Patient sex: M
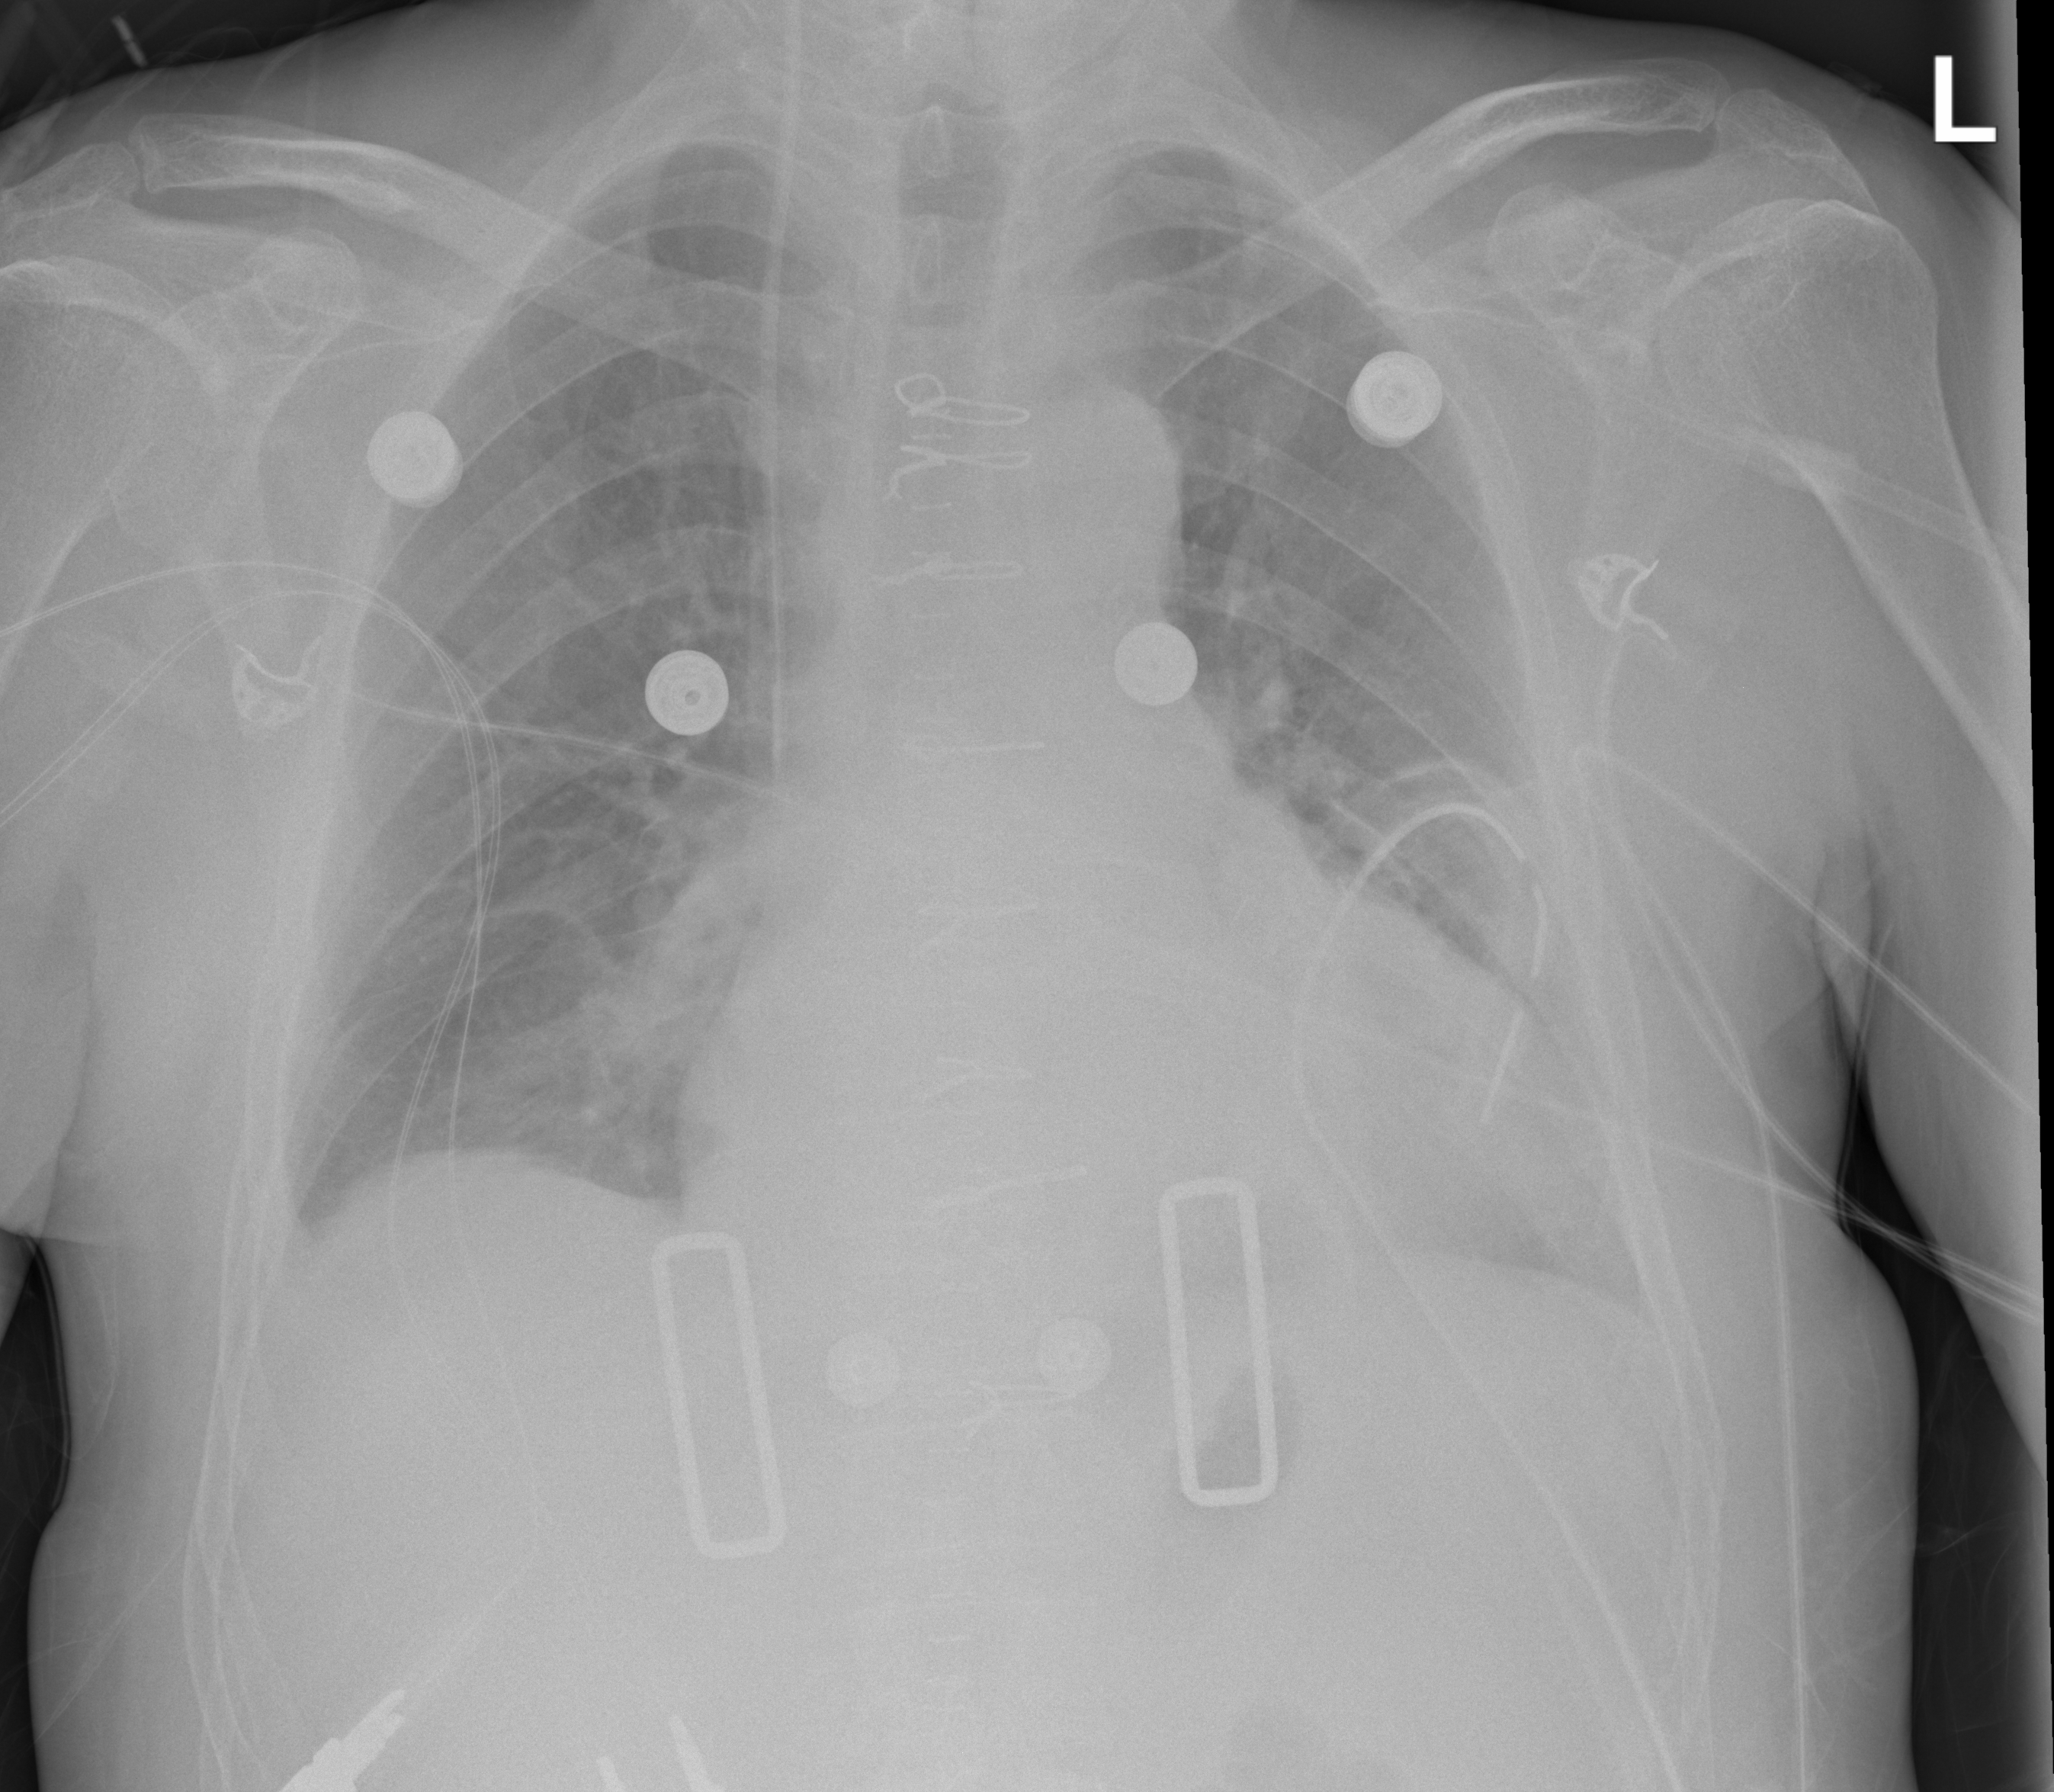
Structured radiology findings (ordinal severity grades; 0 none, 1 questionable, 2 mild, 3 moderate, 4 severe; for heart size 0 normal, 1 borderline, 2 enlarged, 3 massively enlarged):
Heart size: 0
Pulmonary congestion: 0
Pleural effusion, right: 0
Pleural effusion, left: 0
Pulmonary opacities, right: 0
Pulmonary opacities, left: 0
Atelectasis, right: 2
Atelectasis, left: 2